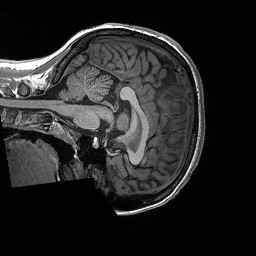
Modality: T1w
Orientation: sagittal
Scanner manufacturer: siemens
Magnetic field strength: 3 T
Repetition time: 2.3 s
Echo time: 0.00294 s